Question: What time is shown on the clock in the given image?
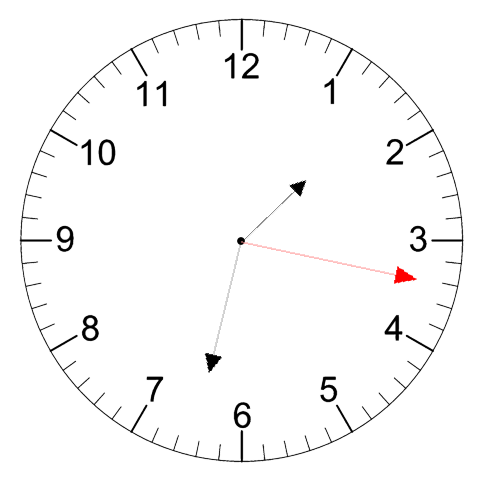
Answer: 01:32:17